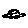
Label: car